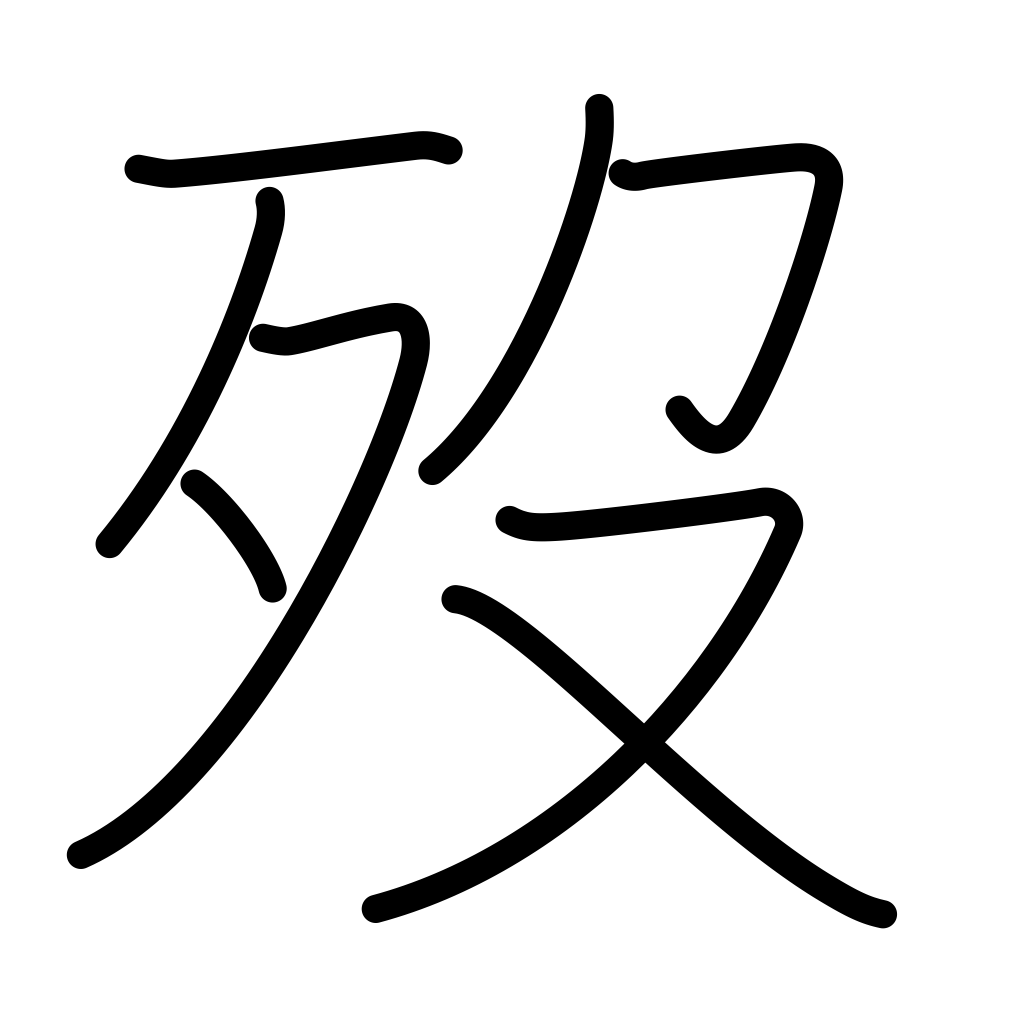
Meaning: die